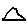
Label: triangle